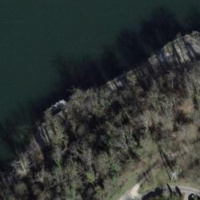
EUNIS habitat code: 15
Species observed at this site:
Turdus pilaris
Datura stramonium